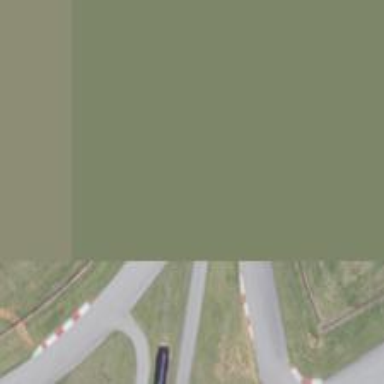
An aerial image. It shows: Raceway for motor sports.